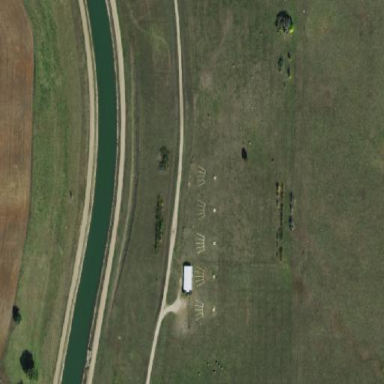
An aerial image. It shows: Shooting range on leisure land pitch.